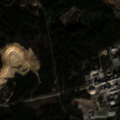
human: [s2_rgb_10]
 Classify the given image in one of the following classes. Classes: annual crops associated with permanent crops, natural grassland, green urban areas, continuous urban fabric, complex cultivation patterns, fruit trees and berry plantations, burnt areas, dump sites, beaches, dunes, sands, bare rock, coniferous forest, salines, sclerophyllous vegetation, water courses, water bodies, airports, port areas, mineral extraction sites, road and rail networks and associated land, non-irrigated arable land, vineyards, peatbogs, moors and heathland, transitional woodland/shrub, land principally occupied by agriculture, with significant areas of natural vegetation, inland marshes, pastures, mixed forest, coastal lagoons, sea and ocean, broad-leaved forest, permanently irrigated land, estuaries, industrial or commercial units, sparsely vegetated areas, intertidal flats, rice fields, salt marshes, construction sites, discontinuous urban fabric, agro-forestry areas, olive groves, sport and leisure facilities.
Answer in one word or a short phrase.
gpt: discontinuous urban fabric, industrial or commercial units, mineral extraction sites, coniferous forest